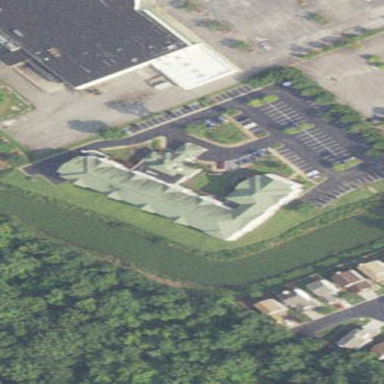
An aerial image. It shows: Hotel building.